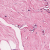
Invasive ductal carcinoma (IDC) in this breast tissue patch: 0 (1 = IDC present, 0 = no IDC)